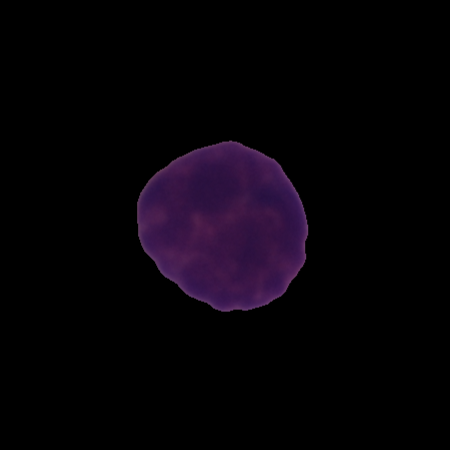
Label: healthy